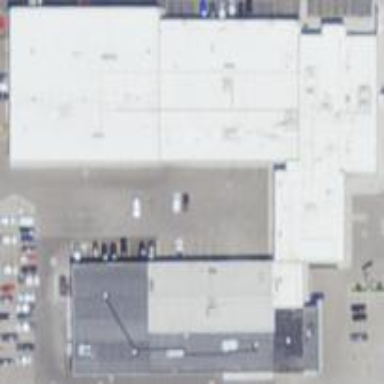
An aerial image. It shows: Car shop building.